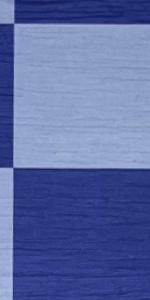
Label: Empty